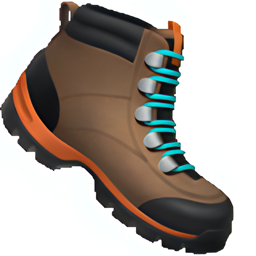
Name: hiking boot
Emoji: 🥾
Group: Objects
Sub-group: clothing